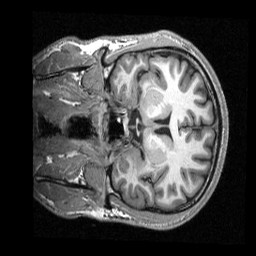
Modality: T1w
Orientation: coronal
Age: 27
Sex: male
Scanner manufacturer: siemens
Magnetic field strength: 3 T
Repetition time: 2.3 s
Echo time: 0.00298 s